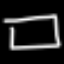
Label: square